Interaction volume radius: 5 \u00c5
Interaction volume height: 15 \u00c5
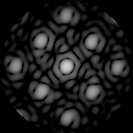
Disorder parameter: 0.1719